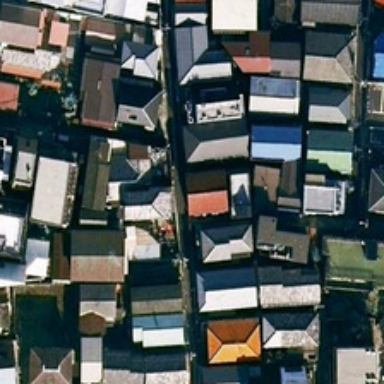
Many buildings in different colors are in a dense residential area .